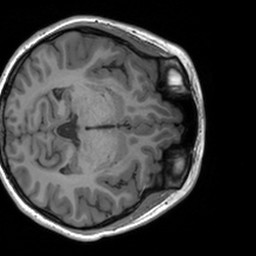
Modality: T1w
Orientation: axial
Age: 18
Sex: female
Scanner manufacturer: siemens
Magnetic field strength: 3 T
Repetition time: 1.9 s
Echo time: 0.00226 s